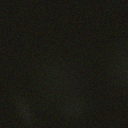
Screen state: off